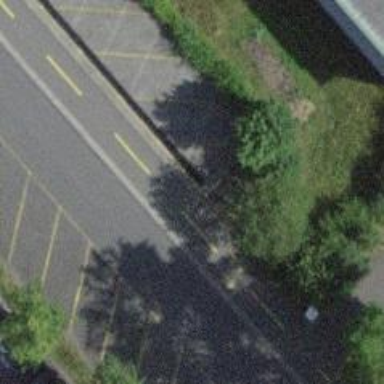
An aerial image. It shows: Bicycle parking facility.